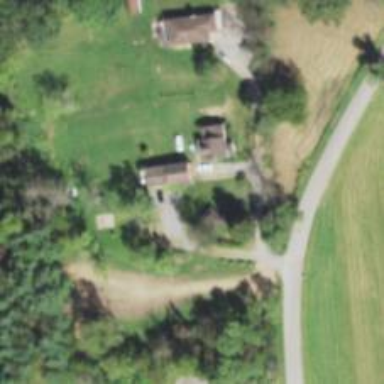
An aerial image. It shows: Driveway.